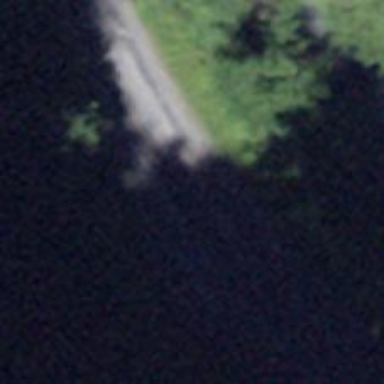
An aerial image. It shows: Unpaved unclassified road.